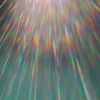
Label: sunburn